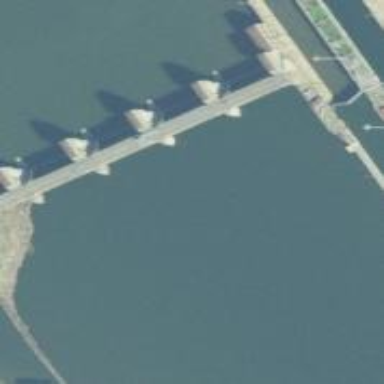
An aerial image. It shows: Dam along waterway.